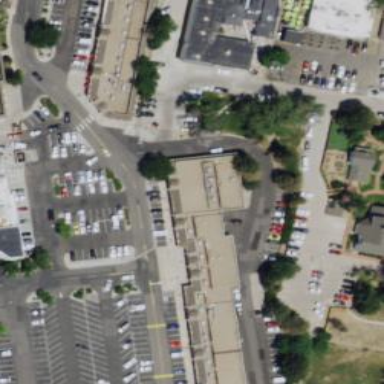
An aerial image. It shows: Post office.